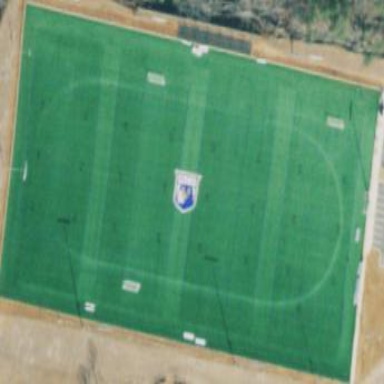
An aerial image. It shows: Soccer pitch for leisureland activities.